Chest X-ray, PA view. Patient: 45 years old, sex M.
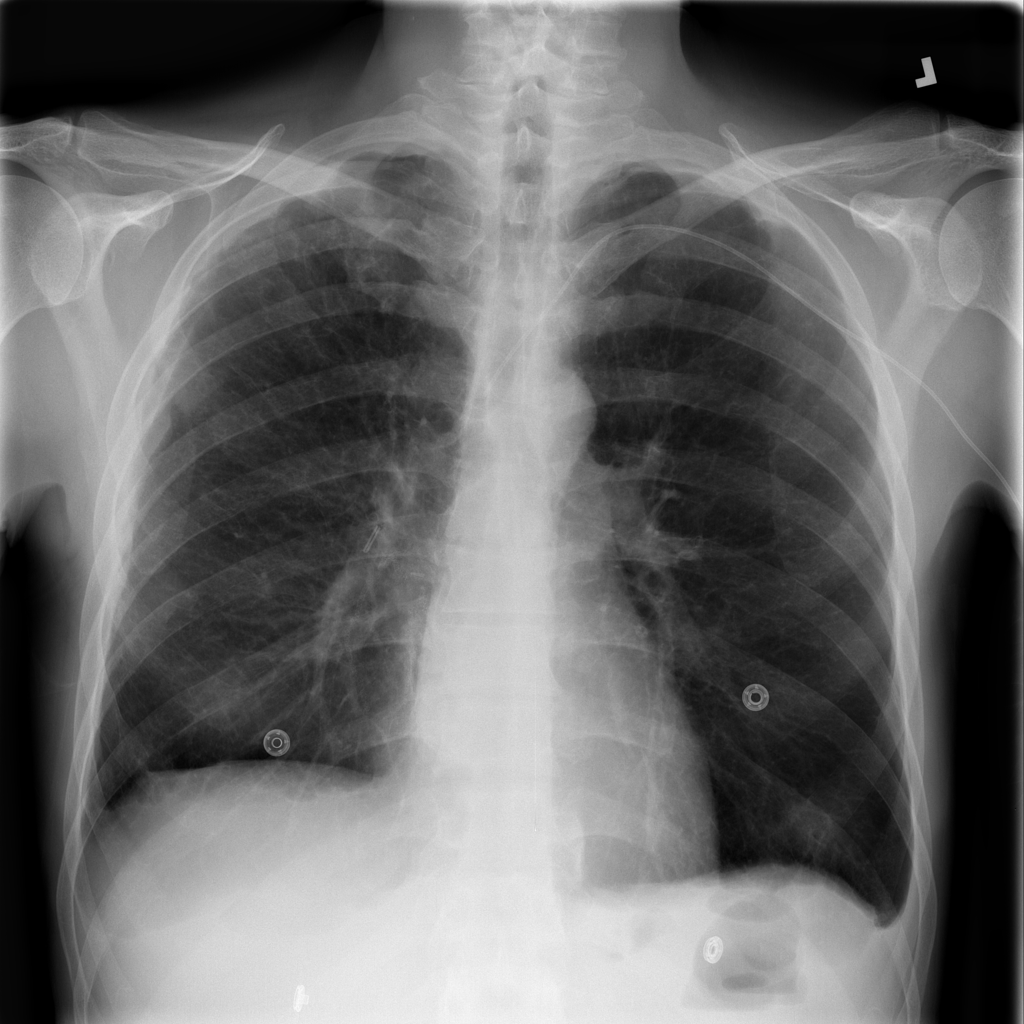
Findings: Pleural_Thickening